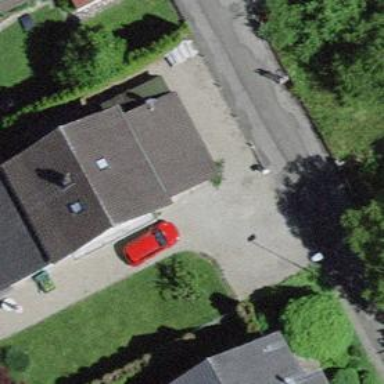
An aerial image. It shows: Residential building.